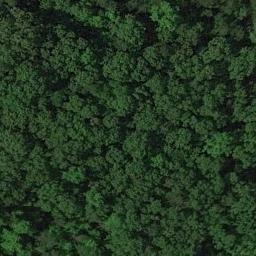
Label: forest